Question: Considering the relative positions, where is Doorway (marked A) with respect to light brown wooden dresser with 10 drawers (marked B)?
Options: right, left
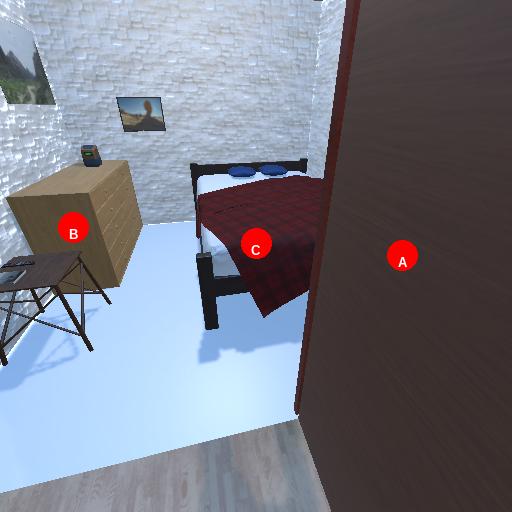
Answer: right